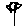
Label: flower